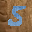
Label: 5